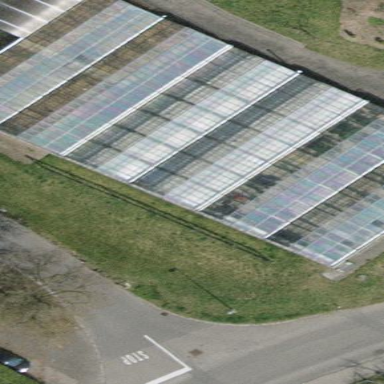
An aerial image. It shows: Greenhouse.